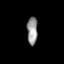
Tissue: prostate
Cell type: B cells
Senescence score: 0.3454
Nuclear area (px): 281
Mean DAPI intensity: 151.687